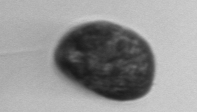
Label: Prorocentrum